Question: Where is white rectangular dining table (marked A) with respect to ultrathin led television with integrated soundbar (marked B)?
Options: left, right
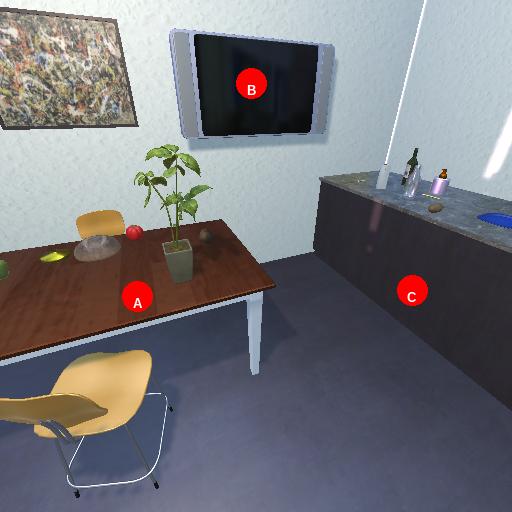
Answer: left